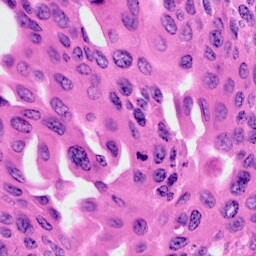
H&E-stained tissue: Cervix